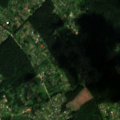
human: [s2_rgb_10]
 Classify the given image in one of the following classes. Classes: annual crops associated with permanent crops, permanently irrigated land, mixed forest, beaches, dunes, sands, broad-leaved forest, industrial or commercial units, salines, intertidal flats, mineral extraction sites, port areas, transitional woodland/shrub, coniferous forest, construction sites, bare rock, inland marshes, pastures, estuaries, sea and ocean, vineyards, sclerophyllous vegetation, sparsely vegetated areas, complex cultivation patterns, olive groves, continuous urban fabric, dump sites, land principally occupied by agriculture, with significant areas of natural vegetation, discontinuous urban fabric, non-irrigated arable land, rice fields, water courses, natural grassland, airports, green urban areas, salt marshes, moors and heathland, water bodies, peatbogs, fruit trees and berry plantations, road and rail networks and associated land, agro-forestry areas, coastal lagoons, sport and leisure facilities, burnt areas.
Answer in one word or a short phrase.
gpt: complex cultivation patterns, broad-leaved forest, mixed forest, transitional woodland/shrub